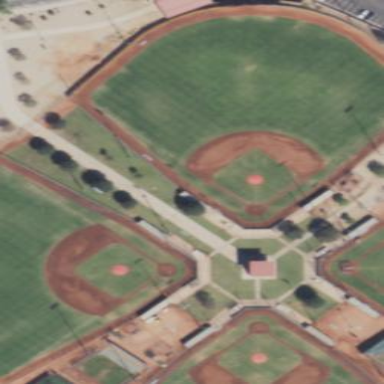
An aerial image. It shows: Baseball pitch for leisure and sports activities.